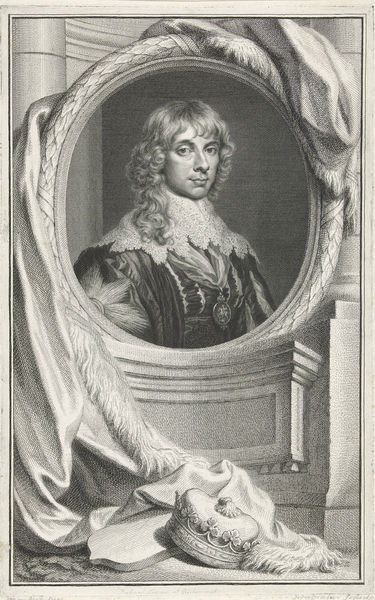
Titel: Portret van James Stuart, hertog van Richmond
Künstler: Jacob Houbraken
Standort: Amsterdam
Institution: Rijksmuseum
Schlagwörter: crown, curtain, hat, king, men, military, white, black, collar, dress, face, gold, gray, grey, hair, lace, nose, old, painting, portrait, room, wall, woman, mirror, picture, print, sheet, feather, wood, man, head, young, boy, eyes, knight, male, prince, ribbon, uniform, view, drawing, paper, black and white, colar, expression, frame, look, oval, shadow, chin, coat, mouth, scarf, etching, sketch, french, curls, necklace, smile, curl, drape, duke, human, royal, wreath, walls, art, artist, pencil, circle, eye, cloth, lips, long, long hair, stare, cheek, medal, forehead, round, royalty, barock, snake, serious, wig, könig, portret, brows, circular, jewels, scabbard, famous, high class, wavy hair, drowing, ehite, scientist, sahdow, medalion, shakespear, portiat, 17 centuy, herzog, 1680, dressing table, pictuure